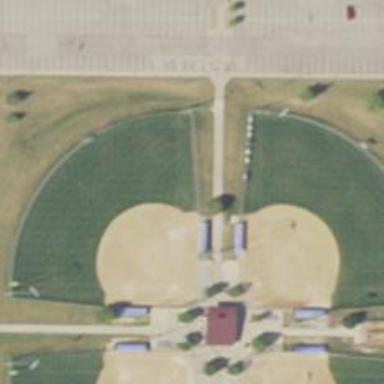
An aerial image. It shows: Softball pitch surrounded by fence.